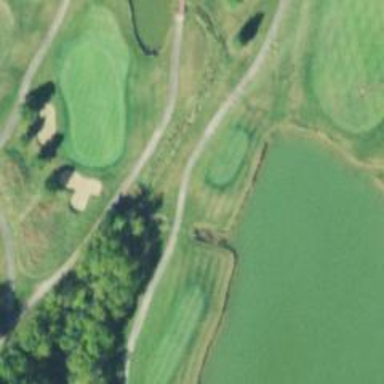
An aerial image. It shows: Path bridge on golf course.